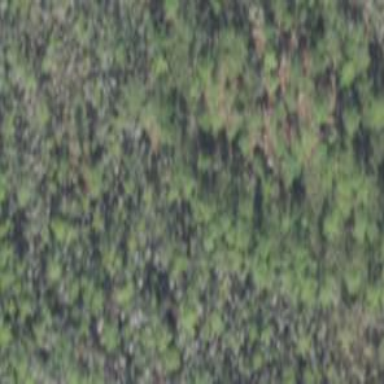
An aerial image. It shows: Mixed woodland with various types of leaves.